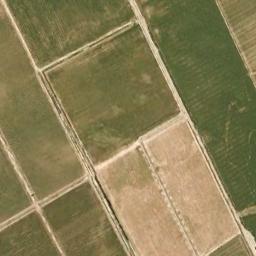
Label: rectangular_farmland